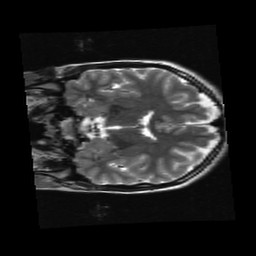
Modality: T2w
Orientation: coronal
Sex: female
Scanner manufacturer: ge
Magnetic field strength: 3 T
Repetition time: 5 s
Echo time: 0.101 s